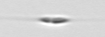
Label: Cylindrotheca_morphotype1